Interaction volume radius: 5 \u00c5
Interaction volume height: 10 \u00c5
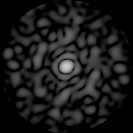
Disorder parameter: 0.8813